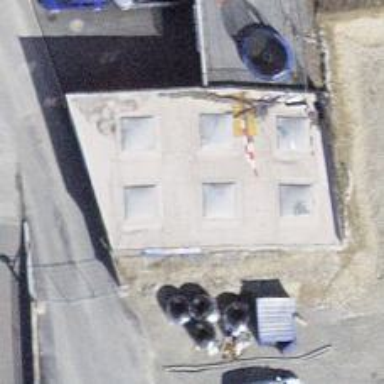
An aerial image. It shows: Car repair shop.